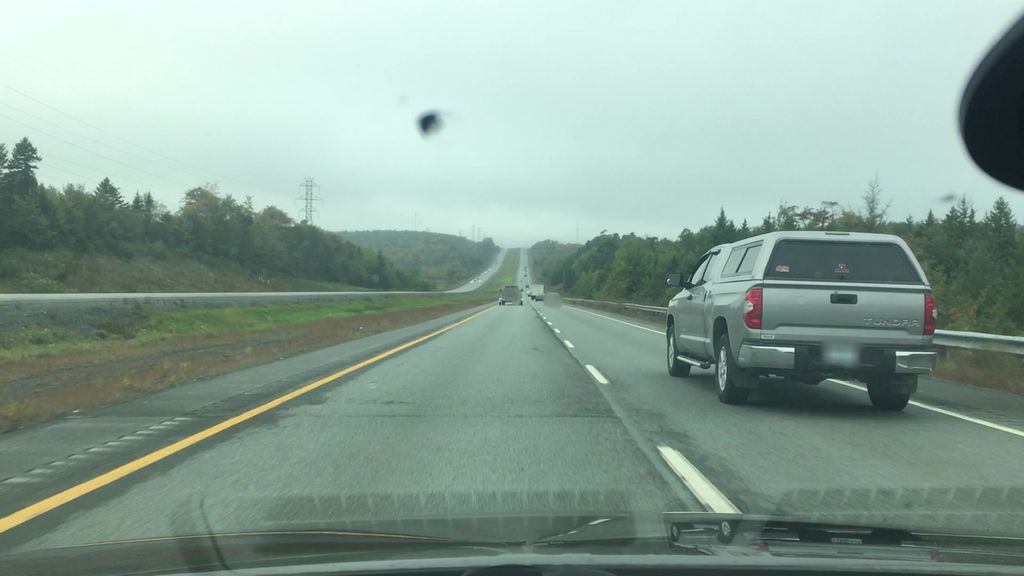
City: halifax